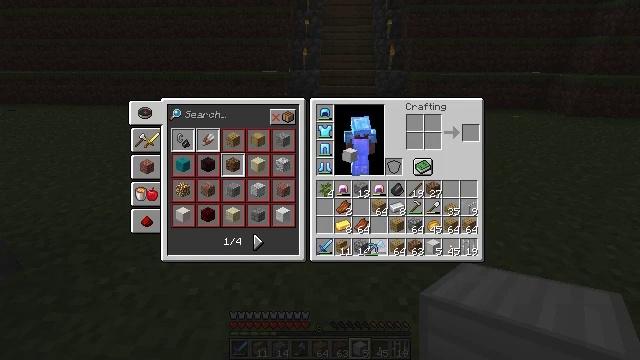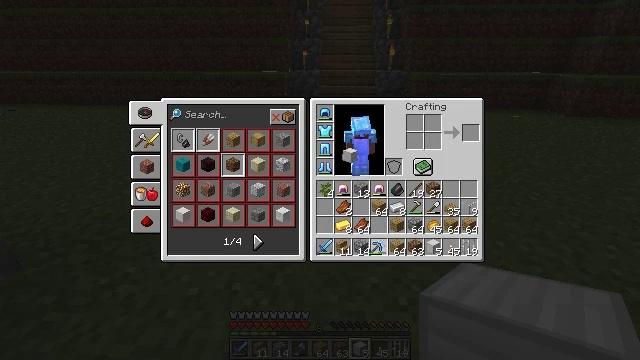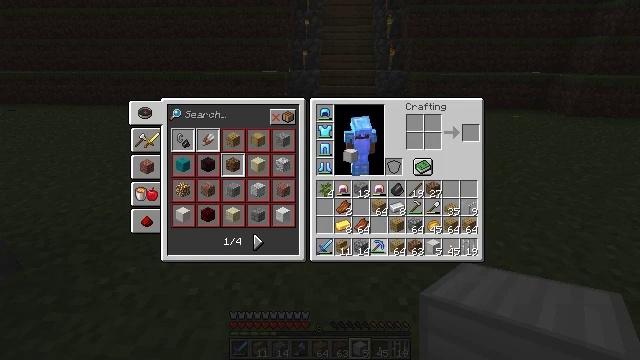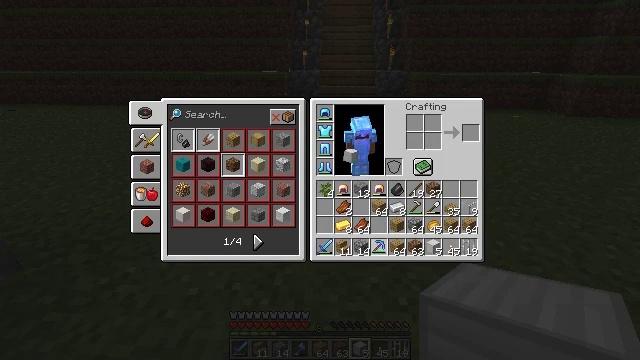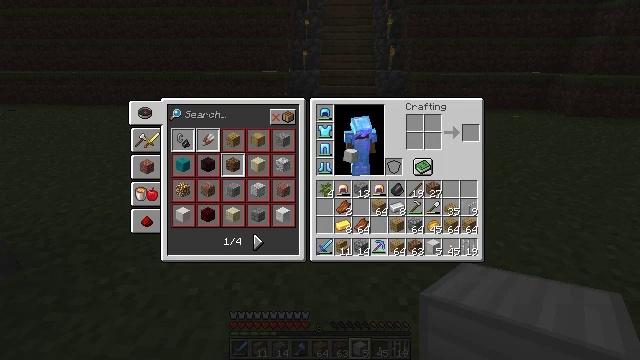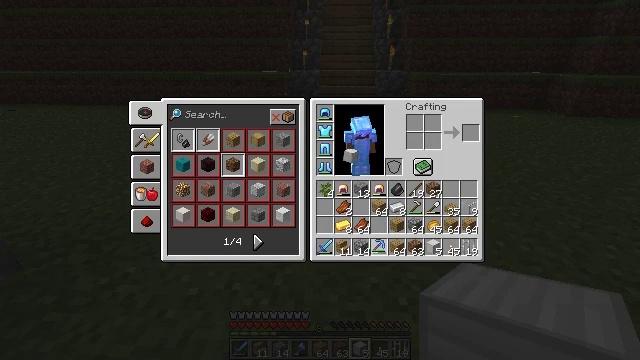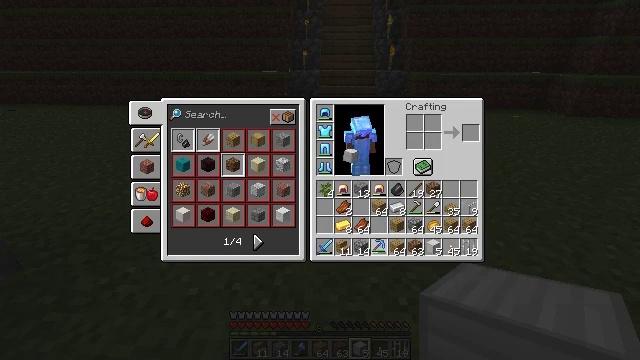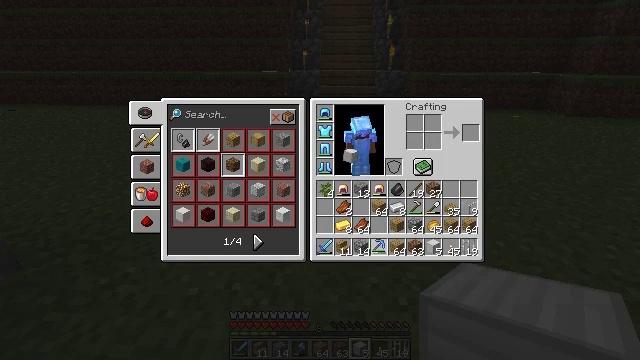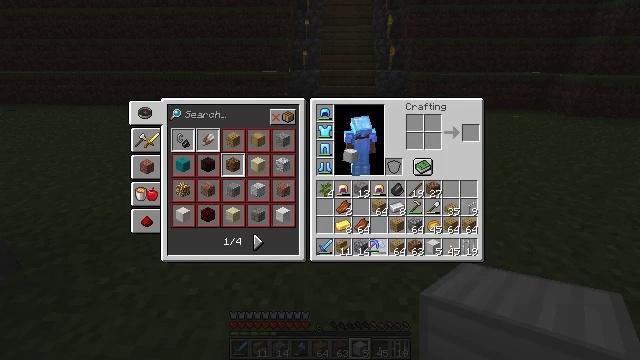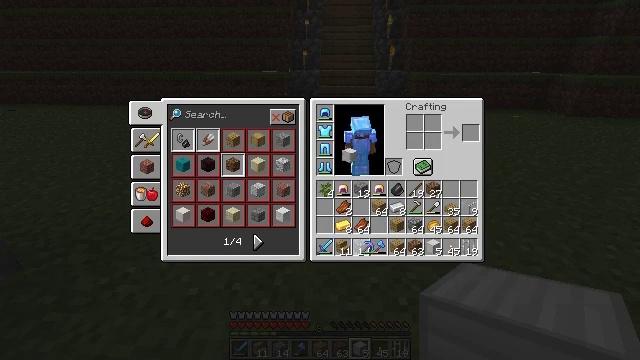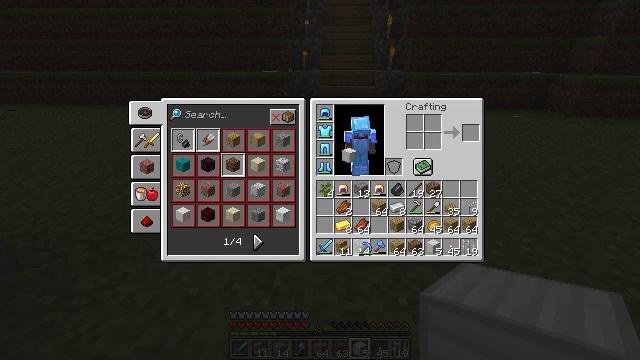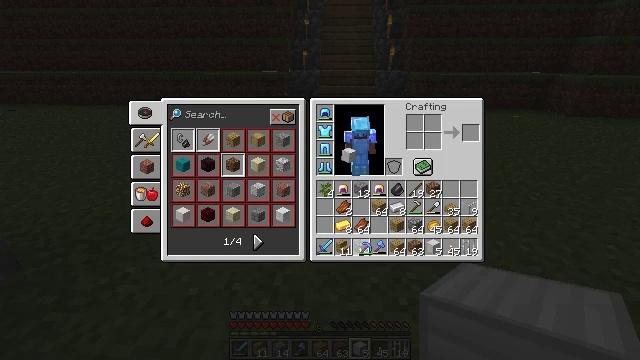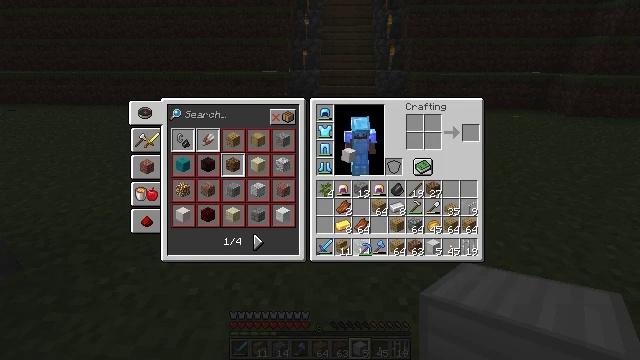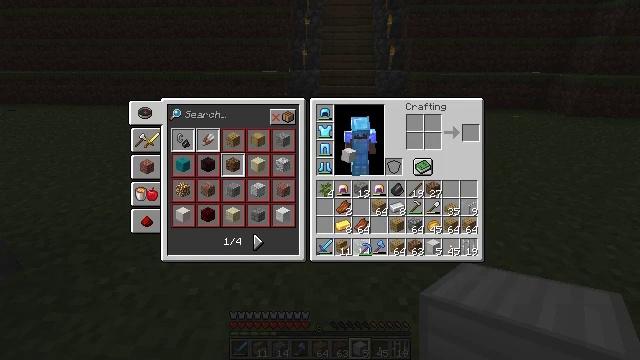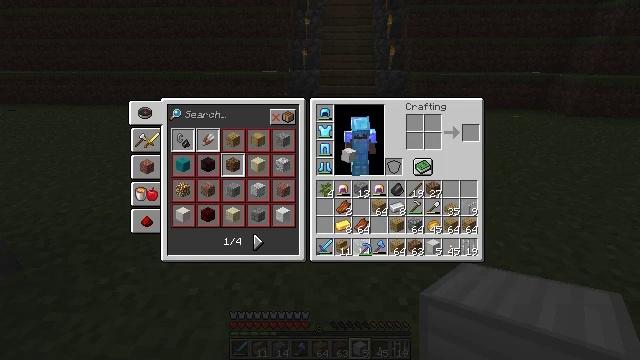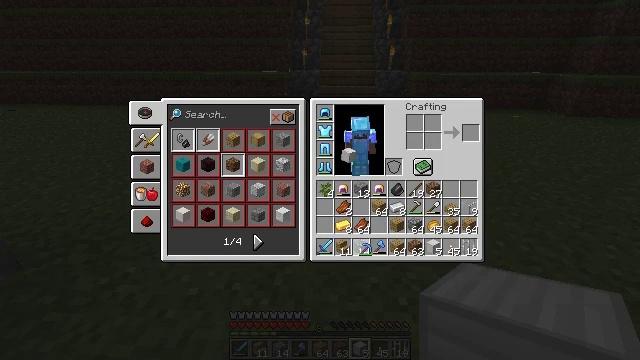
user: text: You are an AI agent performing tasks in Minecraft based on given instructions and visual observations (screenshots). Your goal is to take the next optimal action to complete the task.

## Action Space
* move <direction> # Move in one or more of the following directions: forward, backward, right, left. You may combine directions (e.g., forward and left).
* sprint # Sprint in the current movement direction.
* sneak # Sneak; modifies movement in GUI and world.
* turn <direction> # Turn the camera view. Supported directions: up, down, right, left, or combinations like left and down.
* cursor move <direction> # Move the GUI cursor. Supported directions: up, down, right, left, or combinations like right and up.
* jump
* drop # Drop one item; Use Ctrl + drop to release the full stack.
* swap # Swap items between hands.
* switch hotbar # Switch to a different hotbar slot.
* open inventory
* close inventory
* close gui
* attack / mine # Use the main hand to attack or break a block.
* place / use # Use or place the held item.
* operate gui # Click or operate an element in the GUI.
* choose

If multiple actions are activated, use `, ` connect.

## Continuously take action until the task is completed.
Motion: motion action
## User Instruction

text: Gather the iron block using a pickaxe.
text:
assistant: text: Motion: no_op
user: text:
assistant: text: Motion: no_op
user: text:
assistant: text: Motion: no_op
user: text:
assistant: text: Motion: no_op
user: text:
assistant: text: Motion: no_op
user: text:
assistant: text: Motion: no_op
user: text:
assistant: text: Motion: no_op
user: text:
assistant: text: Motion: no_op
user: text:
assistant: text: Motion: no_op
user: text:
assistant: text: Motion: no_op
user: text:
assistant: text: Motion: no_op
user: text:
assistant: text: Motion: no_op
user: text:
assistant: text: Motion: no_op
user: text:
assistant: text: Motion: no_op
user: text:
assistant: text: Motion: operate gui
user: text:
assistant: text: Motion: operate gui
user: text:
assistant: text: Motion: no_op
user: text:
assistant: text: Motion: no_op
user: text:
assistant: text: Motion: no_op
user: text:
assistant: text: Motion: no_op
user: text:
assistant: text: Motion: no_op
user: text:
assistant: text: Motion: no_op
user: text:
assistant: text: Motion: no_op
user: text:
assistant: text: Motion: no_op
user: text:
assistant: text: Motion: no_op
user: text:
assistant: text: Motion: no_op
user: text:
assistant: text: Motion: operate gui
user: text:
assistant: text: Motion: operate gui
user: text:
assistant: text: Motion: operate gui
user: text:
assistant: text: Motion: no_op